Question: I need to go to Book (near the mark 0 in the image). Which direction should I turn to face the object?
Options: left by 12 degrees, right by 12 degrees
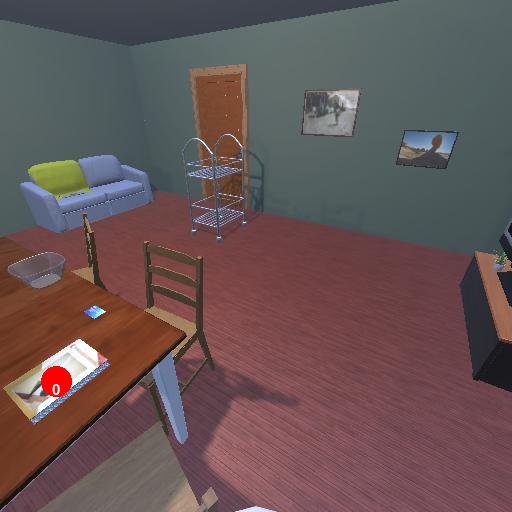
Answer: left by 12 degrees